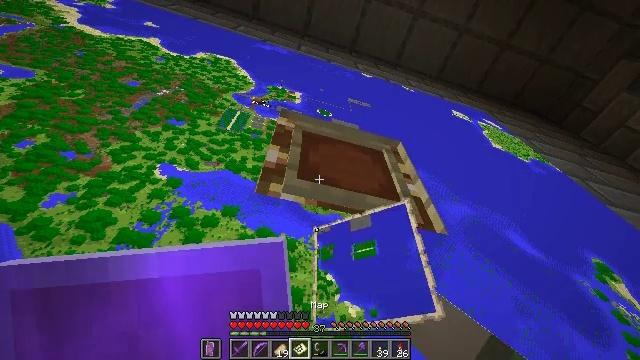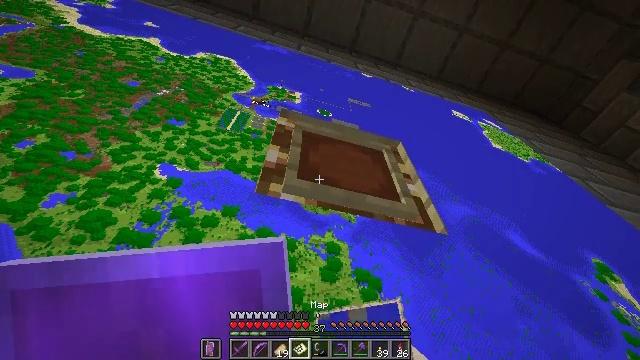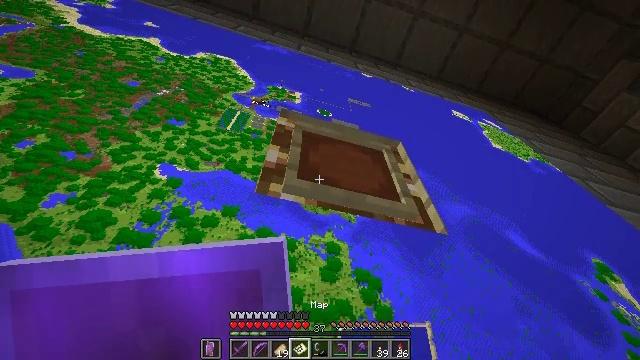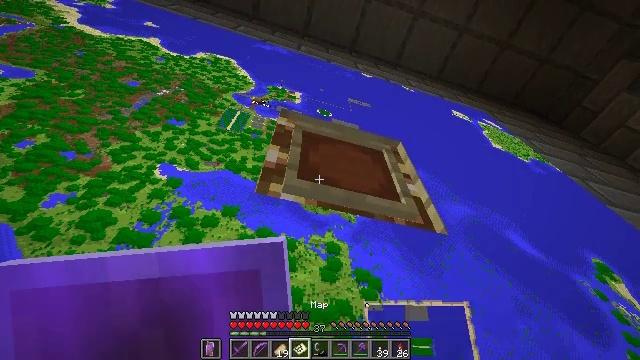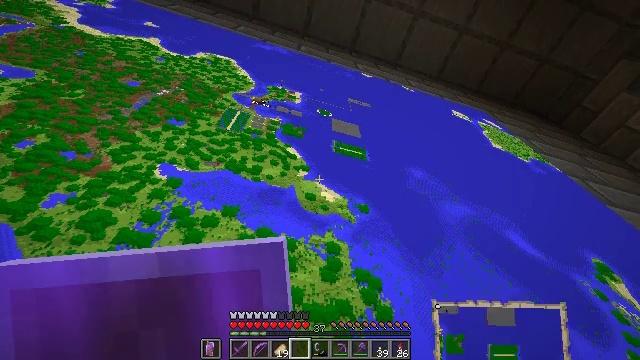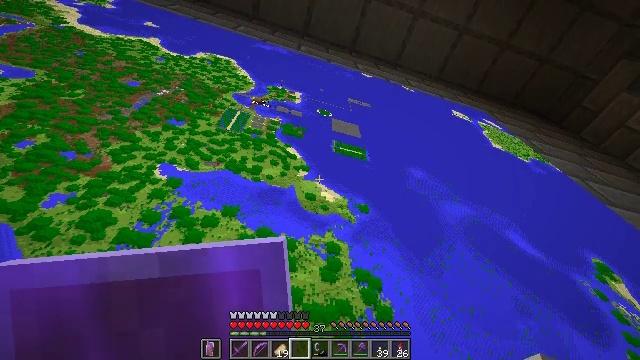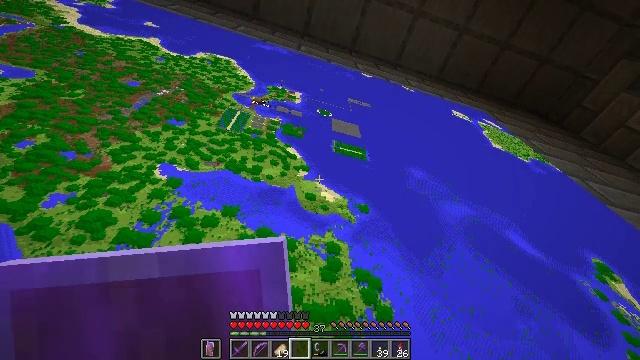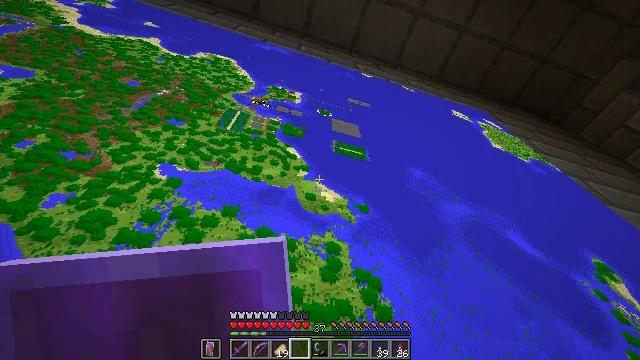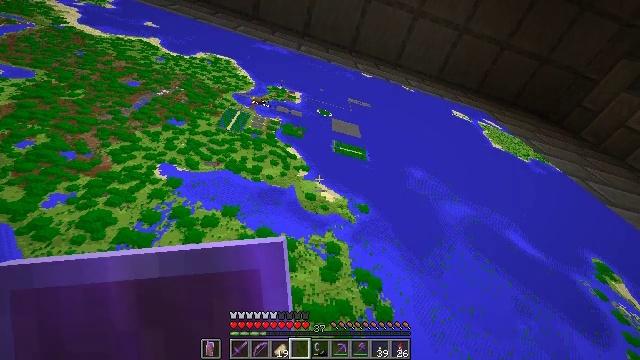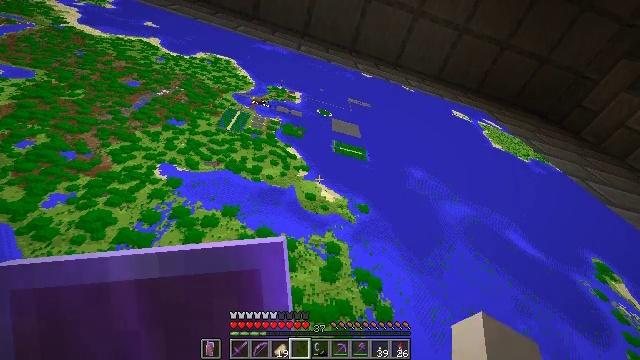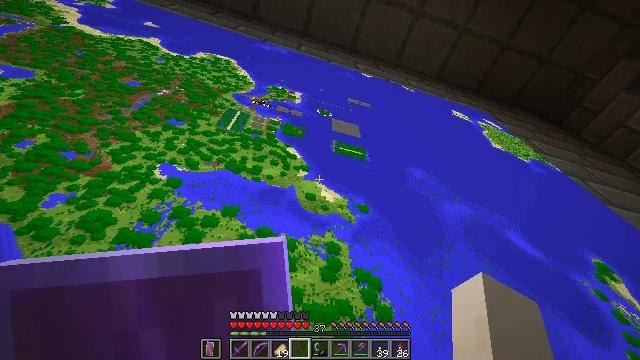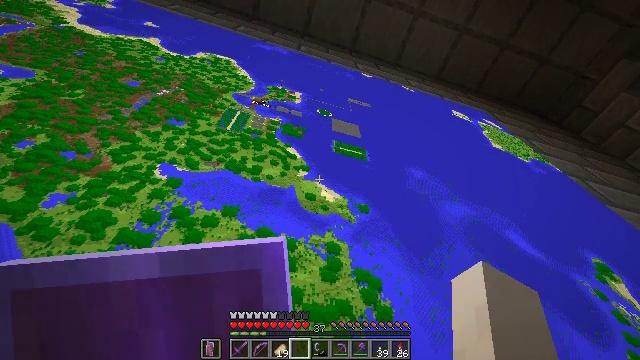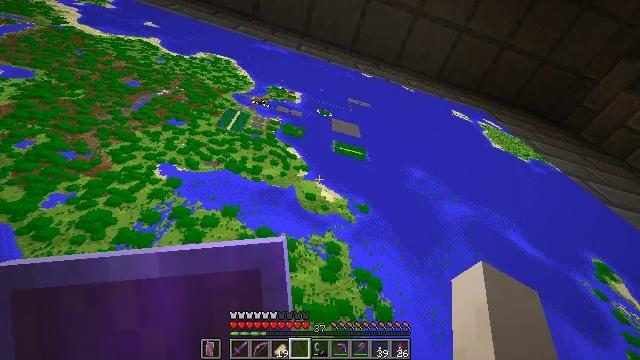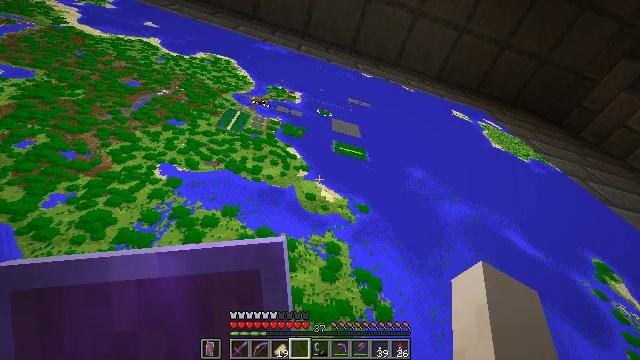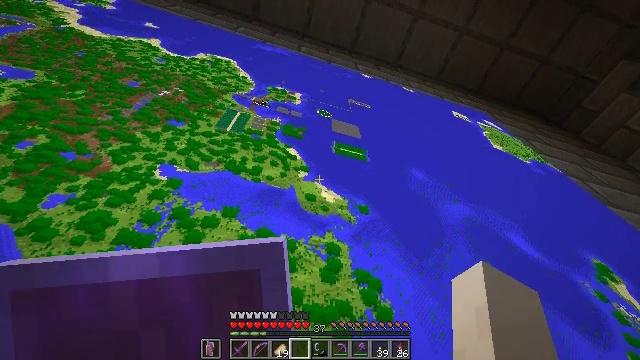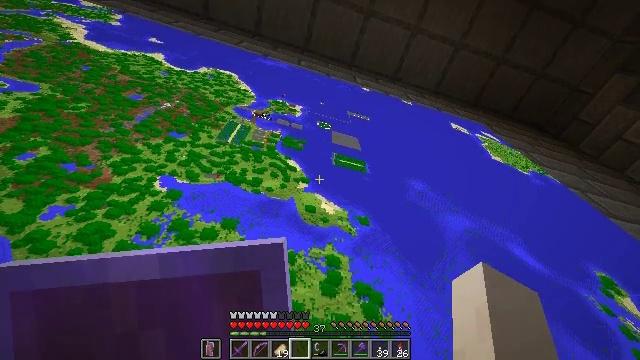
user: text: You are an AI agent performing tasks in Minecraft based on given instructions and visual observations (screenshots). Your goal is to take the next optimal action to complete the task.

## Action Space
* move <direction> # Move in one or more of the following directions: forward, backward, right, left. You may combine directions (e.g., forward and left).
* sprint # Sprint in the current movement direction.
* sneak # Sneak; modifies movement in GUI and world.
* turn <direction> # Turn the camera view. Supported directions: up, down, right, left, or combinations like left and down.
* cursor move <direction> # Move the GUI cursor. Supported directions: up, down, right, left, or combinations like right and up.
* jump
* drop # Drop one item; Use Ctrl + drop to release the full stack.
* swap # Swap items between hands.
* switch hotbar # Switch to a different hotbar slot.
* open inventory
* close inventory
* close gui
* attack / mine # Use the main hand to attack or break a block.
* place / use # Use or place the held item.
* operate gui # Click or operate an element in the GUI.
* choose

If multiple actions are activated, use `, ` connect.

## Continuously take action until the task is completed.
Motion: motion action
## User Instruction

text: Combine materials to craft a filled map.
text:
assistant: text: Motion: no_op
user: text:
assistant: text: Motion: no_op
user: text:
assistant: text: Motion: no_op
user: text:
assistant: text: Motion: no_op
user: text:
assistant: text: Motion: no_op
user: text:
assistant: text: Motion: no_op
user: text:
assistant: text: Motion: no_op
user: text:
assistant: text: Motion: no_op
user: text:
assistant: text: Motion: no_op
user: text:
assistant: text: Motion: no_op
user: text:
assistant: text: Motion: no_op
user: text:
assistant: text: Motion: no_op
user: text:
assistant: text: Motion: no_op
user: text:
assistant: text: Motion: no_op
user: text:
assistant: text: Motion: turn up
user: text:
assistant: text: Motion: turn up
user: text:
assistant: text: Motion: no_op
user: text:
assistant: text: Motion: no_op
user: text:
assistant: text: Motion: no_op
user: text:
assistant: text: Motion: no_op
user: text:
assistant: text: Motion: no_op
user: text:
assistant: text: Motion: no_op
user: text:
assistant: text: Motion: no_op
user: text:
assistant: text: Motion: no_op
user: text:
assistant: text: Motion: no_op
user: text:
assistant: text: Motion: no_op
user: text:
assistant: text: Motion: no_op
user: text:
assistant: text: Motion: no_op
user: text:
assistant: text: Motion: no_op
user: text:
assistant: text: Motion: no_op